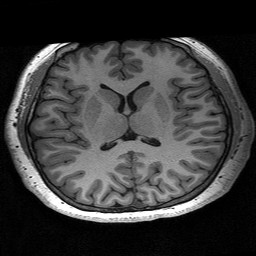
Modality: T1w
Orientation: coronal
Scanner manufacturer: siemens
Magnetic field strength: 3 T
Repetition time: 2.53 s
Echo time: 0.00267 s